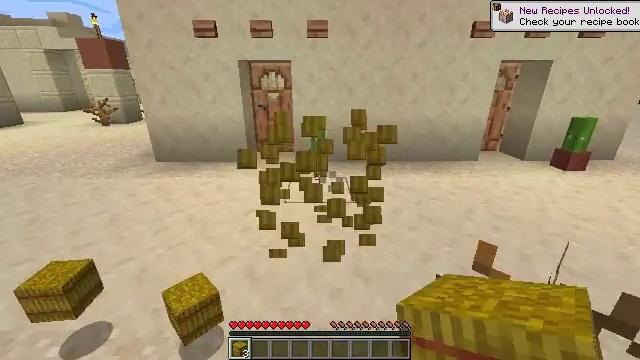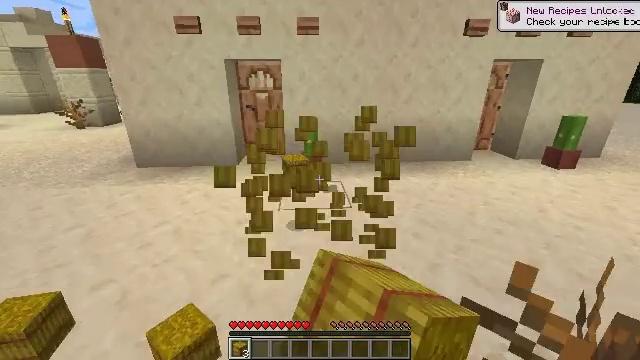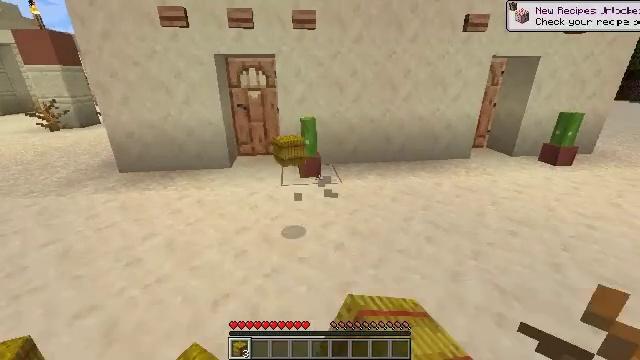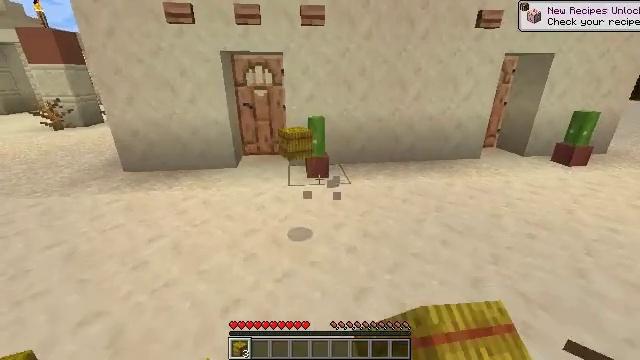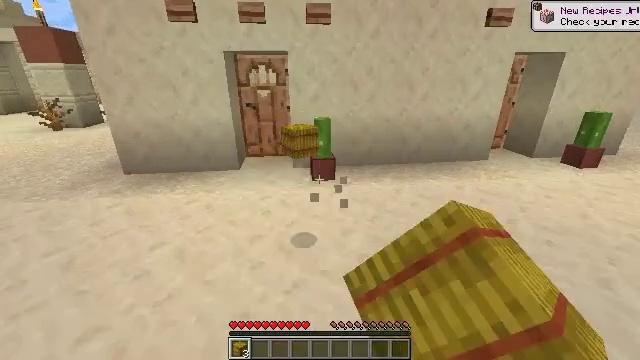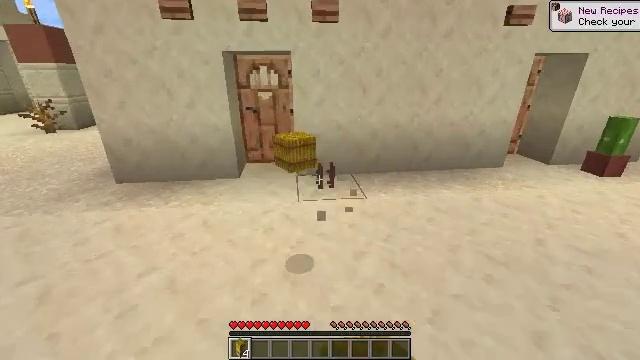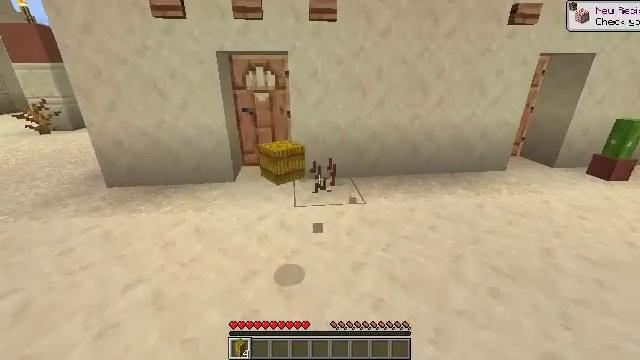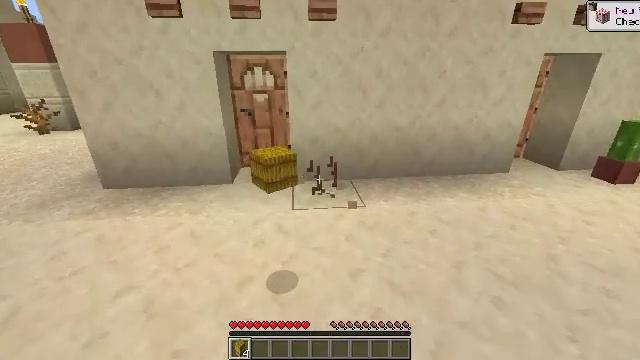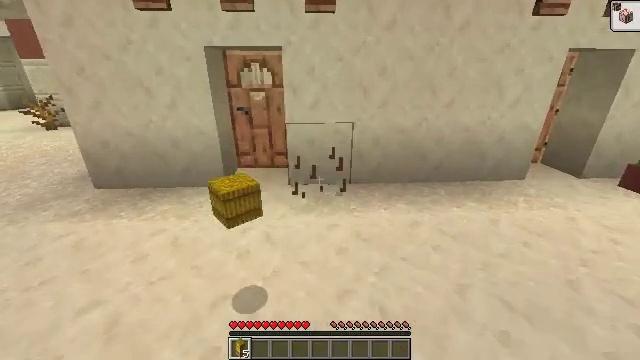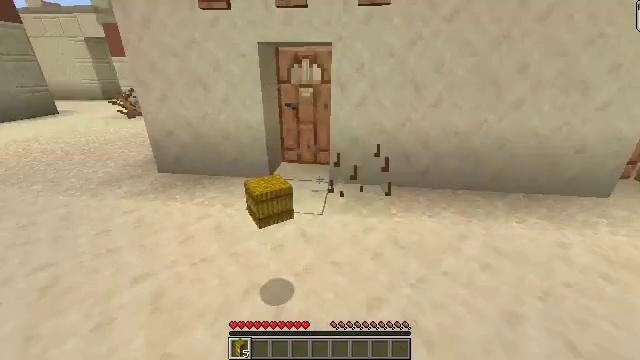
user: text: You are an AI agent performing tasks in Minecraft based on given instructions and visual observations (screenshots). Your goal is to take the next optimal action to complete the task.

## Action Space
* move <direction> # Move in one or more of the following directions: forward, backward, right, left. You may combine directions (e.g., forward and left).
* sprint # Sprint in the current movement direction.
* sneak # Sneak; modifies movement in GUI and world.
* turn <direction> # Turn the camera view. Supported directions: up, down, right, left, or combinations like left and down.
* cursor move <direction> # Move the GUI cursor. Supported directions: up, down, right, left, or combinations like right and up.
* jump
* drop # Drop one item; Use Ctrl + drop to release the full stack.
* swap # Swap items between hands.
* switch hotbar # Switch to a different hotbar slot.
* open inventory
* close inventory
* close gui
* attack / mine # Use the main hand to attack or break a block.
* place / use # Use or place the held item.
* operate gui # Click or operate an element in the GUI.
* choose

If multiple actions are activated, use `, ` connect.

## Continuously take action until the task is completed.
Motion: motion action
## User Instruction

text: Gather the potted cactus from the pot.
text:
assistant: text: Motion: move forward and move left, turn right, attack / mine
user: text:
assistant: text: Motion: move forward and move left, turn right, attack / mine
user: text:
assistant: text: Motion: move forward and move left, attack / mine
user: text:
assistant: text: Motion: move forward, attack / mine
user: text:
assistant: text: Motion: move forward, attack / mine
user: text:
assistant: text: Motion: move forward and move right, attack / mine
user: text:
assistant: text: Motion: move forward and move right, attack / mine
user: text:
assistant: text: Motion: move forward and move right, turn left
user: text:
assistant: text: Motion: move forward and move right, turn left
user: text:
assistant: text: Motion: no_op